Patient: sex M, age 66
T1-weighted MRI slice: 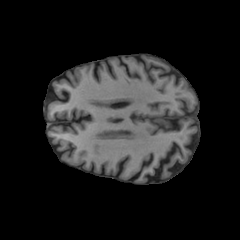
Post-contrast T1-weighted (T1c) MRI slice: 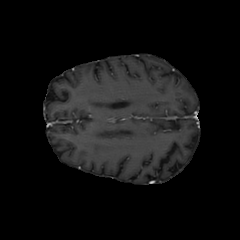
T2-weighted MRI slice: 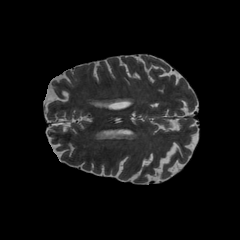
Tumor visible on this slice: no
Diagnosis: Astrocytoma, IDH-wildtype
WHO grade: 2